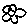
Label: flower